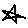
Label: star